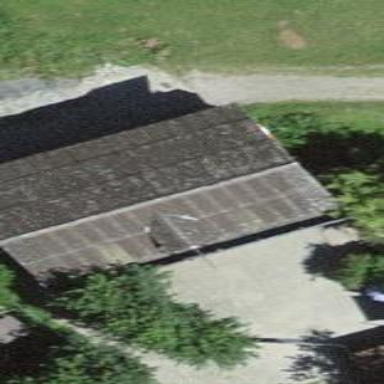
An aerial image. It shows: Warehouse building.